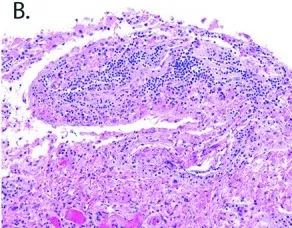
Pathology and immunophenotypic findings of CNS crystal-storing histiocytosis. On higher magnification the infiltrate was composed of a mixed inflammatory infiltrate (B).
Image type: pathology (h&e)